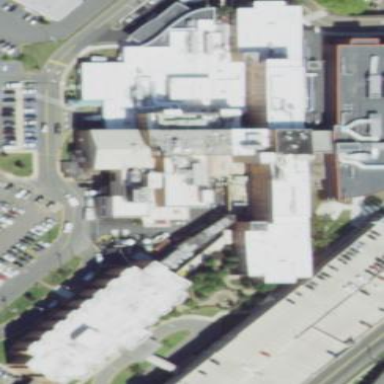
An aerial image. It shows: Hospital building.